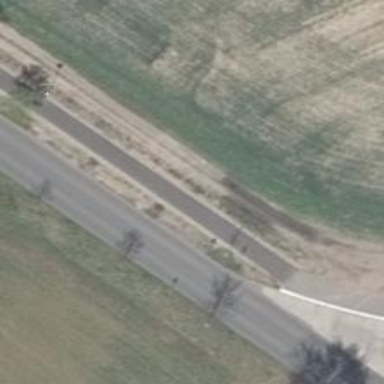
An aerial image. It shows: Asphalt road classified as tertiary.